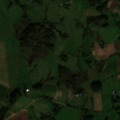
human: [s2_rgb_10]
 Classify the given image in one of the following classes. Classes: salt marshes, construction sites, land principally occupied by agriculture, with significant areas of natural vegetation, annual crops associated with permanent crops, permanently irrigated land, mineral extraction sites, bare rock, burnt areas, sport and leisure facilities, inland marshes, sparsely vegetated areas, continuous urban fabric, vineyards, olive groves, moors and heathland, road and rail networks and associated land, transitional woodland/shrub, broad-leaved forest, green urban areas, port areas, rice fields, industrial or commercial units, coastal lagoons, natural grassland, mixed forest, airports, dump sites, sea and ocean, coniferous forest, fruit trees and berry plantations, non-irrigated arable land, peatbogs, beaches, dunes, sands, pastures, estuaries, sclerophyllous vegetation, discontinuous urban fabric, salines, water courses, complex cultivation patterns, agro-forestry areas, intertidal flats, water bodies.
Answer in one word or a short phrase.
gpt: non-irrigated arable land, land principally occupied by agriculture, with significant areas of natural vegetation, broad-leaved forest, mixed forest